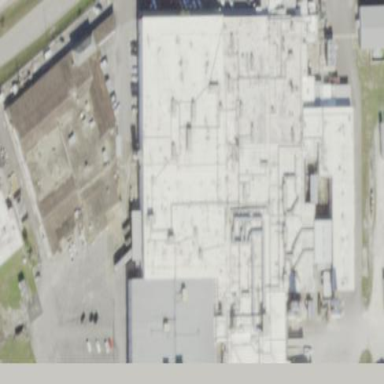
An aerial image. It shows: Industrial building.